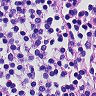
Metastatic tissue present: no